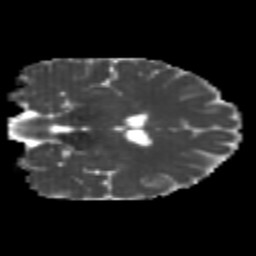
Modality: MD
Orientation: coronal
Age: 24
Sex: female
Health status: healthy
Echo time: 0.074 s